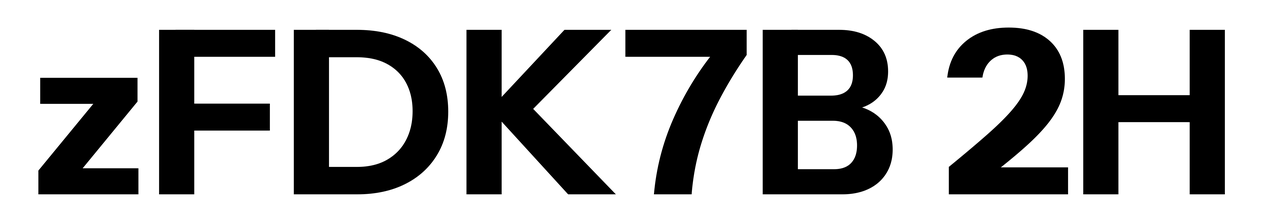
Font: InstrumentSans_Bold